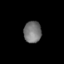
Tissue: skin
Cell type: Epithelial cells
Senescence score: 0.2839
Nuclear area (px): 373
Mean DAPI intensity: 118.086